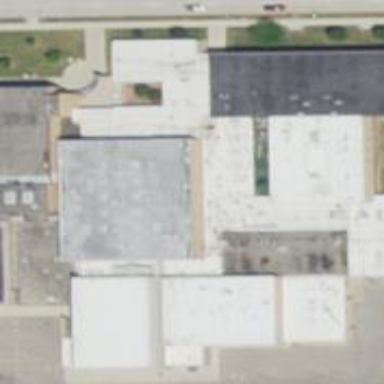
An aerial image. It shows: School building.